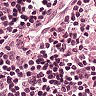
Metastatic tissue present: no